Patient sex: M
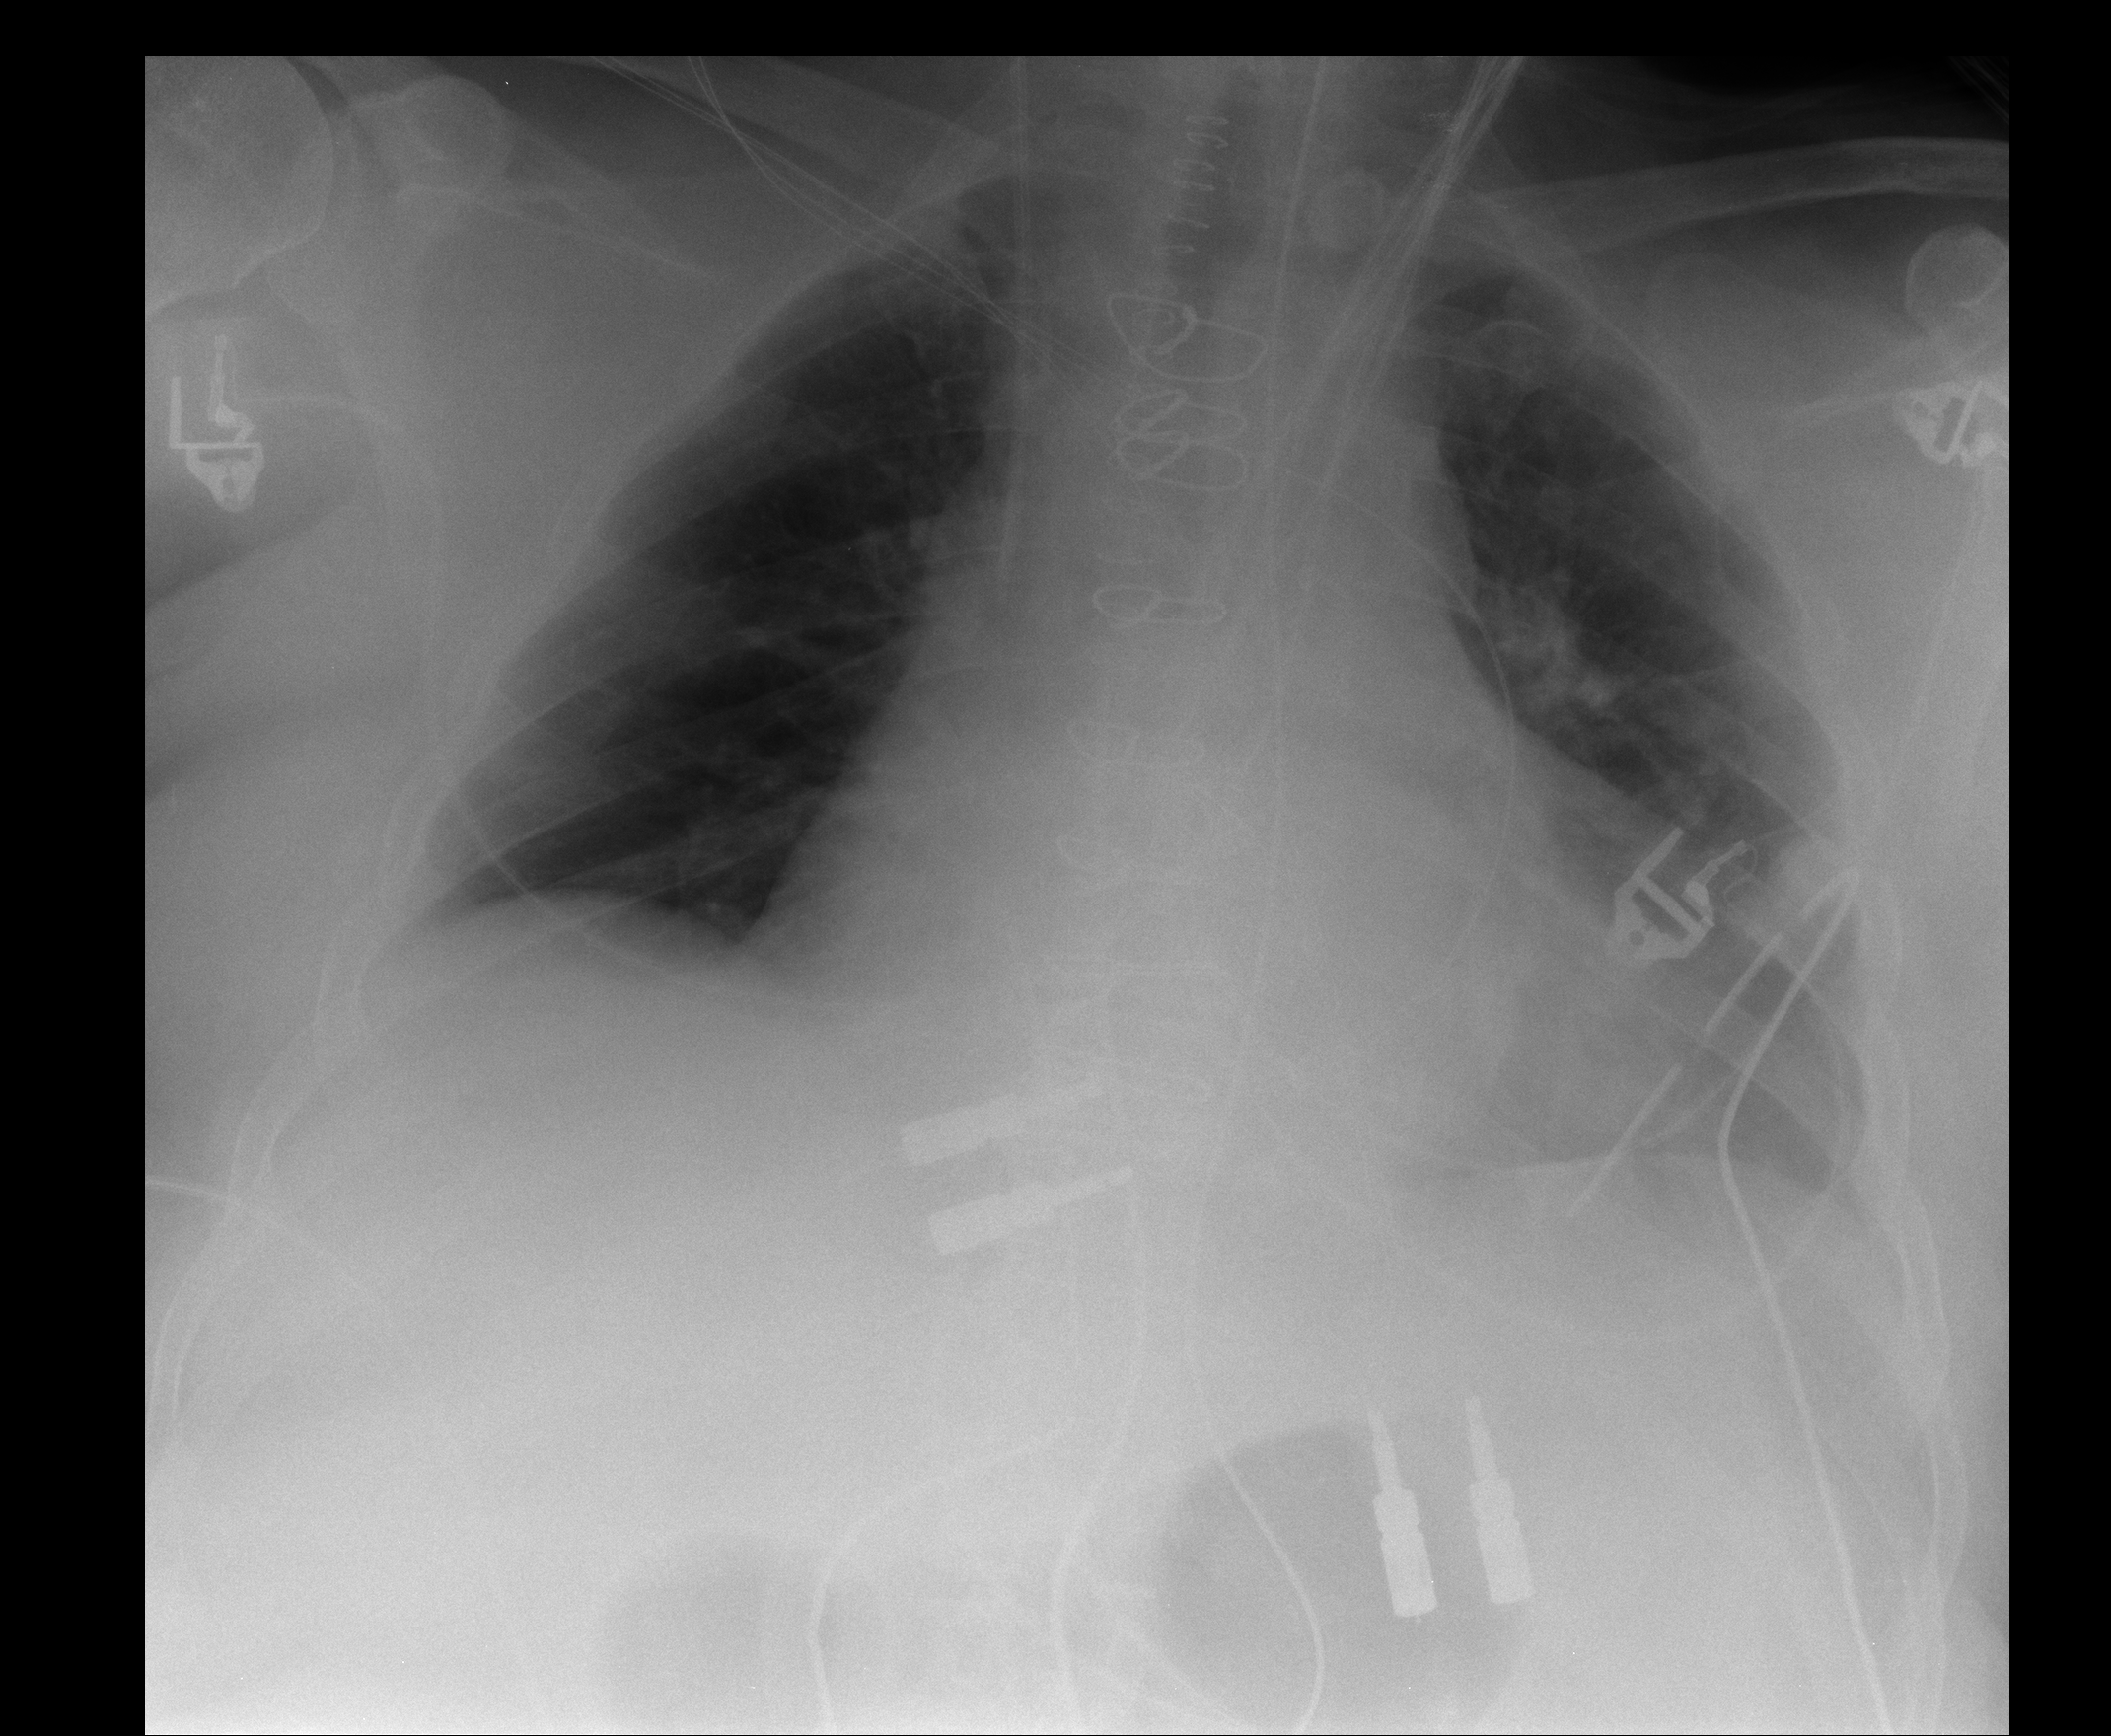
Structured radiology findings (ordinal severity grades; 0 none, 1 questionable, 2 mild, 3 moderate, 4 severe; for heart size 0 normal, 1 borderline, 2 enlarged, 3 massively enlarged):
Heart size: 2
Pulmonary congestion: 1
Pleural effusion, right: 1
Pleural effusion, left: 2
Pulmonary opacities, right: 0
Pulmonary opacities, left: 1
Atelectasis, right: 0
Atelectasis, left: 2